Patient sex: M
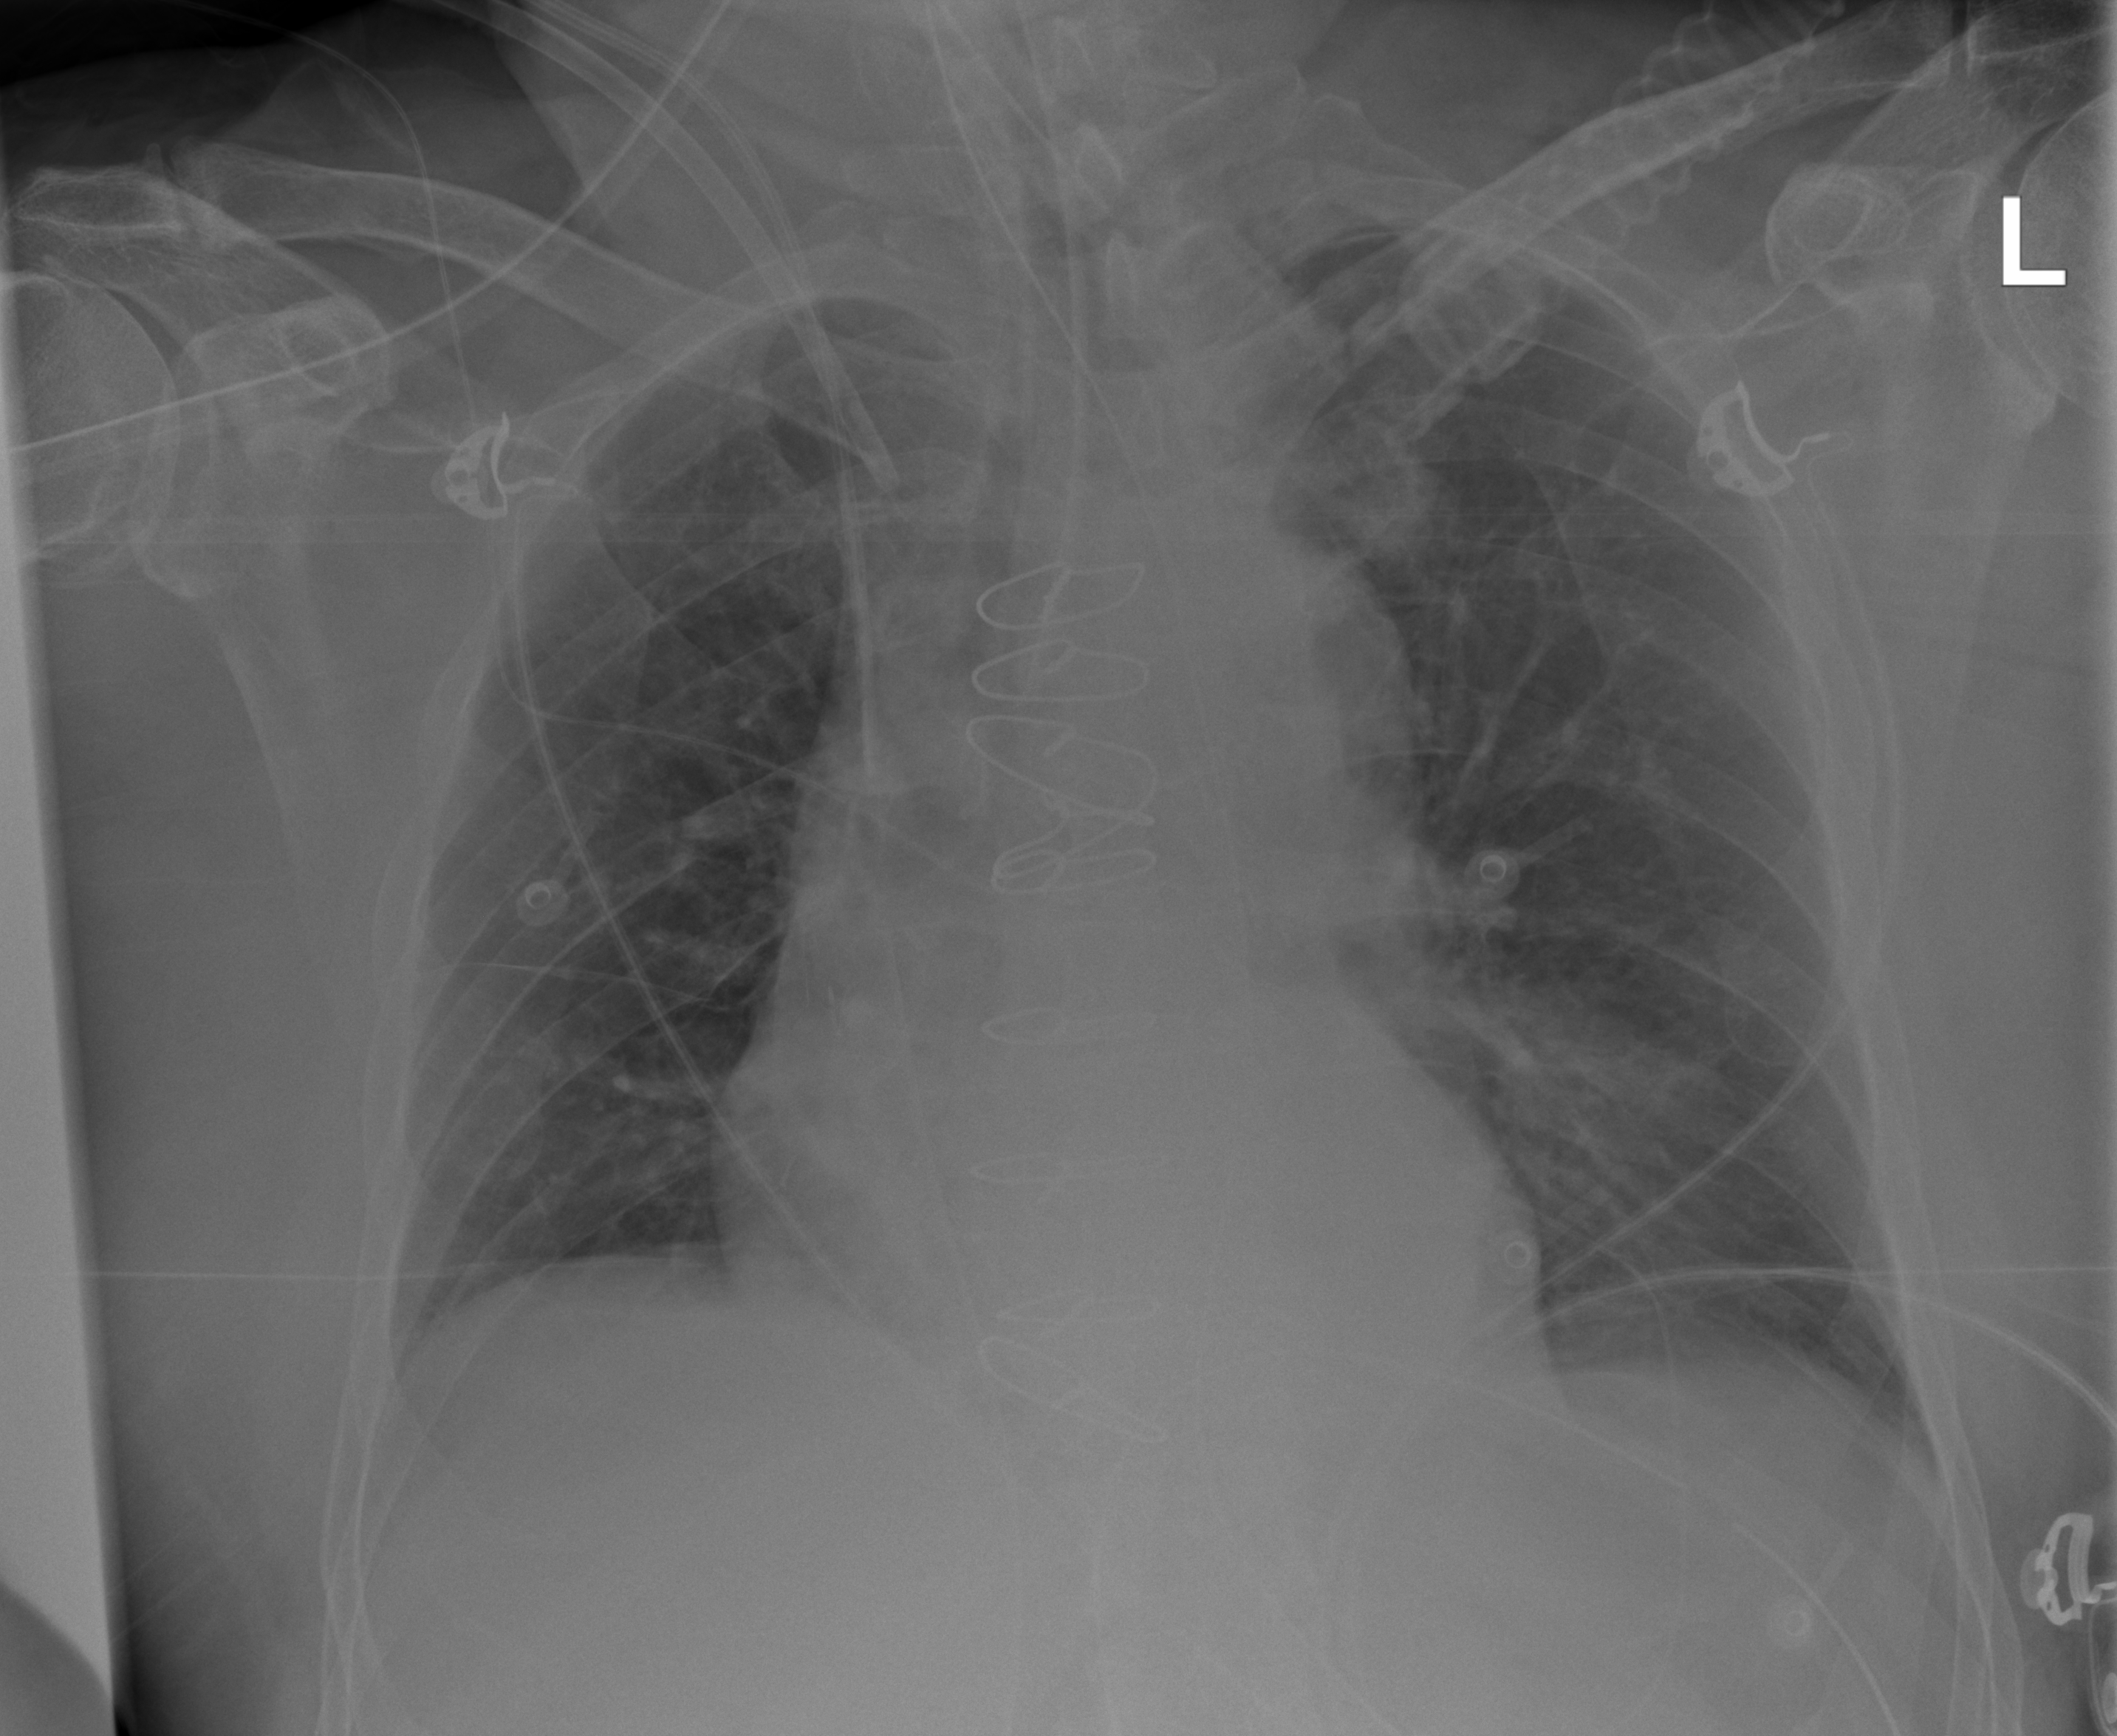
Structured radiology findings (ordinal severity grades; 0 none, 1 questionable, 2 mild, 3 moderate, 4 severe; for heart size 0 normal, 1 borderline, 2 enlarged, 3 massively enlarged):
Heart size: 0
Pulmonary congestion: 2
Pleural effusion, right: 1
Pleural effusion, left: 1
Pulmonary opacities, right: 1
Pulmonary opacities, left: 1
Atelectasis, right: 2
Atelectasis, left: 2